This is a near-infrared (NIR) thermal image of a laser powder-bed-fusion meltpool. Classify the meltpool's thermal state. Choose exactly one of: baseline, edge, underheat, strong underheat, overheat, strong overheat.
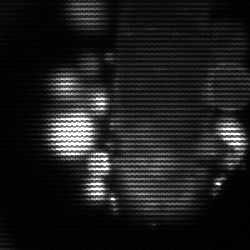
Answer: strong underheat